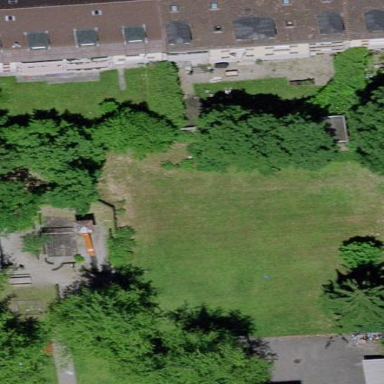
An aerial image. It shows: Playground area for leisure land.